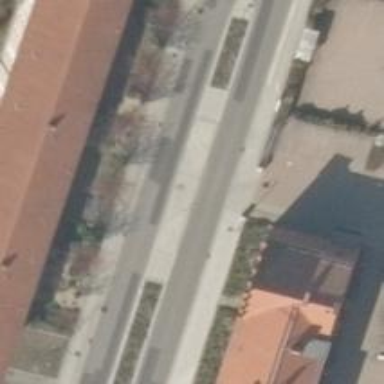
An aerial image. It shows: Secondary road.